Question: Determine whether the two graphs given in the figure are isomorphic. If you think they are isomorphic, answer 1; if you think they are not isomorphic, answer 0.
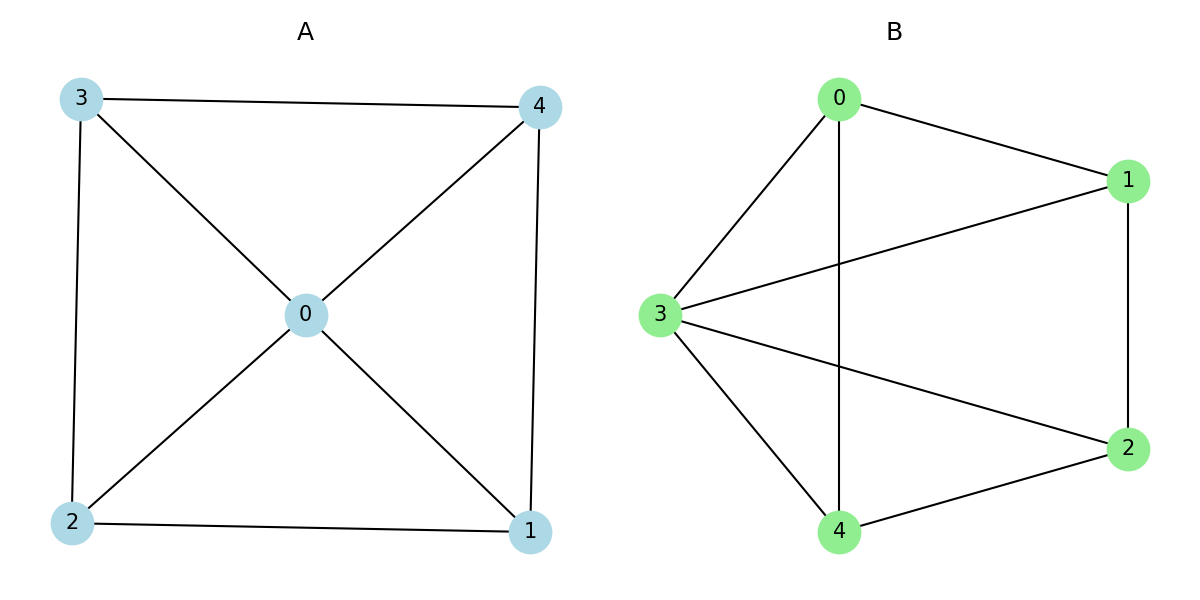
Answer: 1